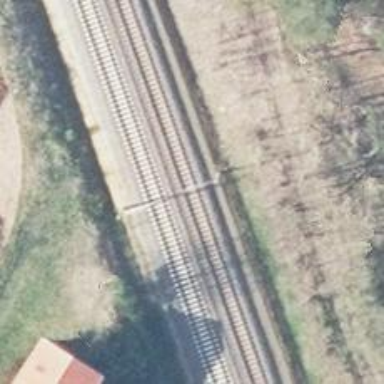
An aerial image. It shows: Railway milestone with catenary mast.